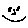
Label: smiley face